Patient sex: F
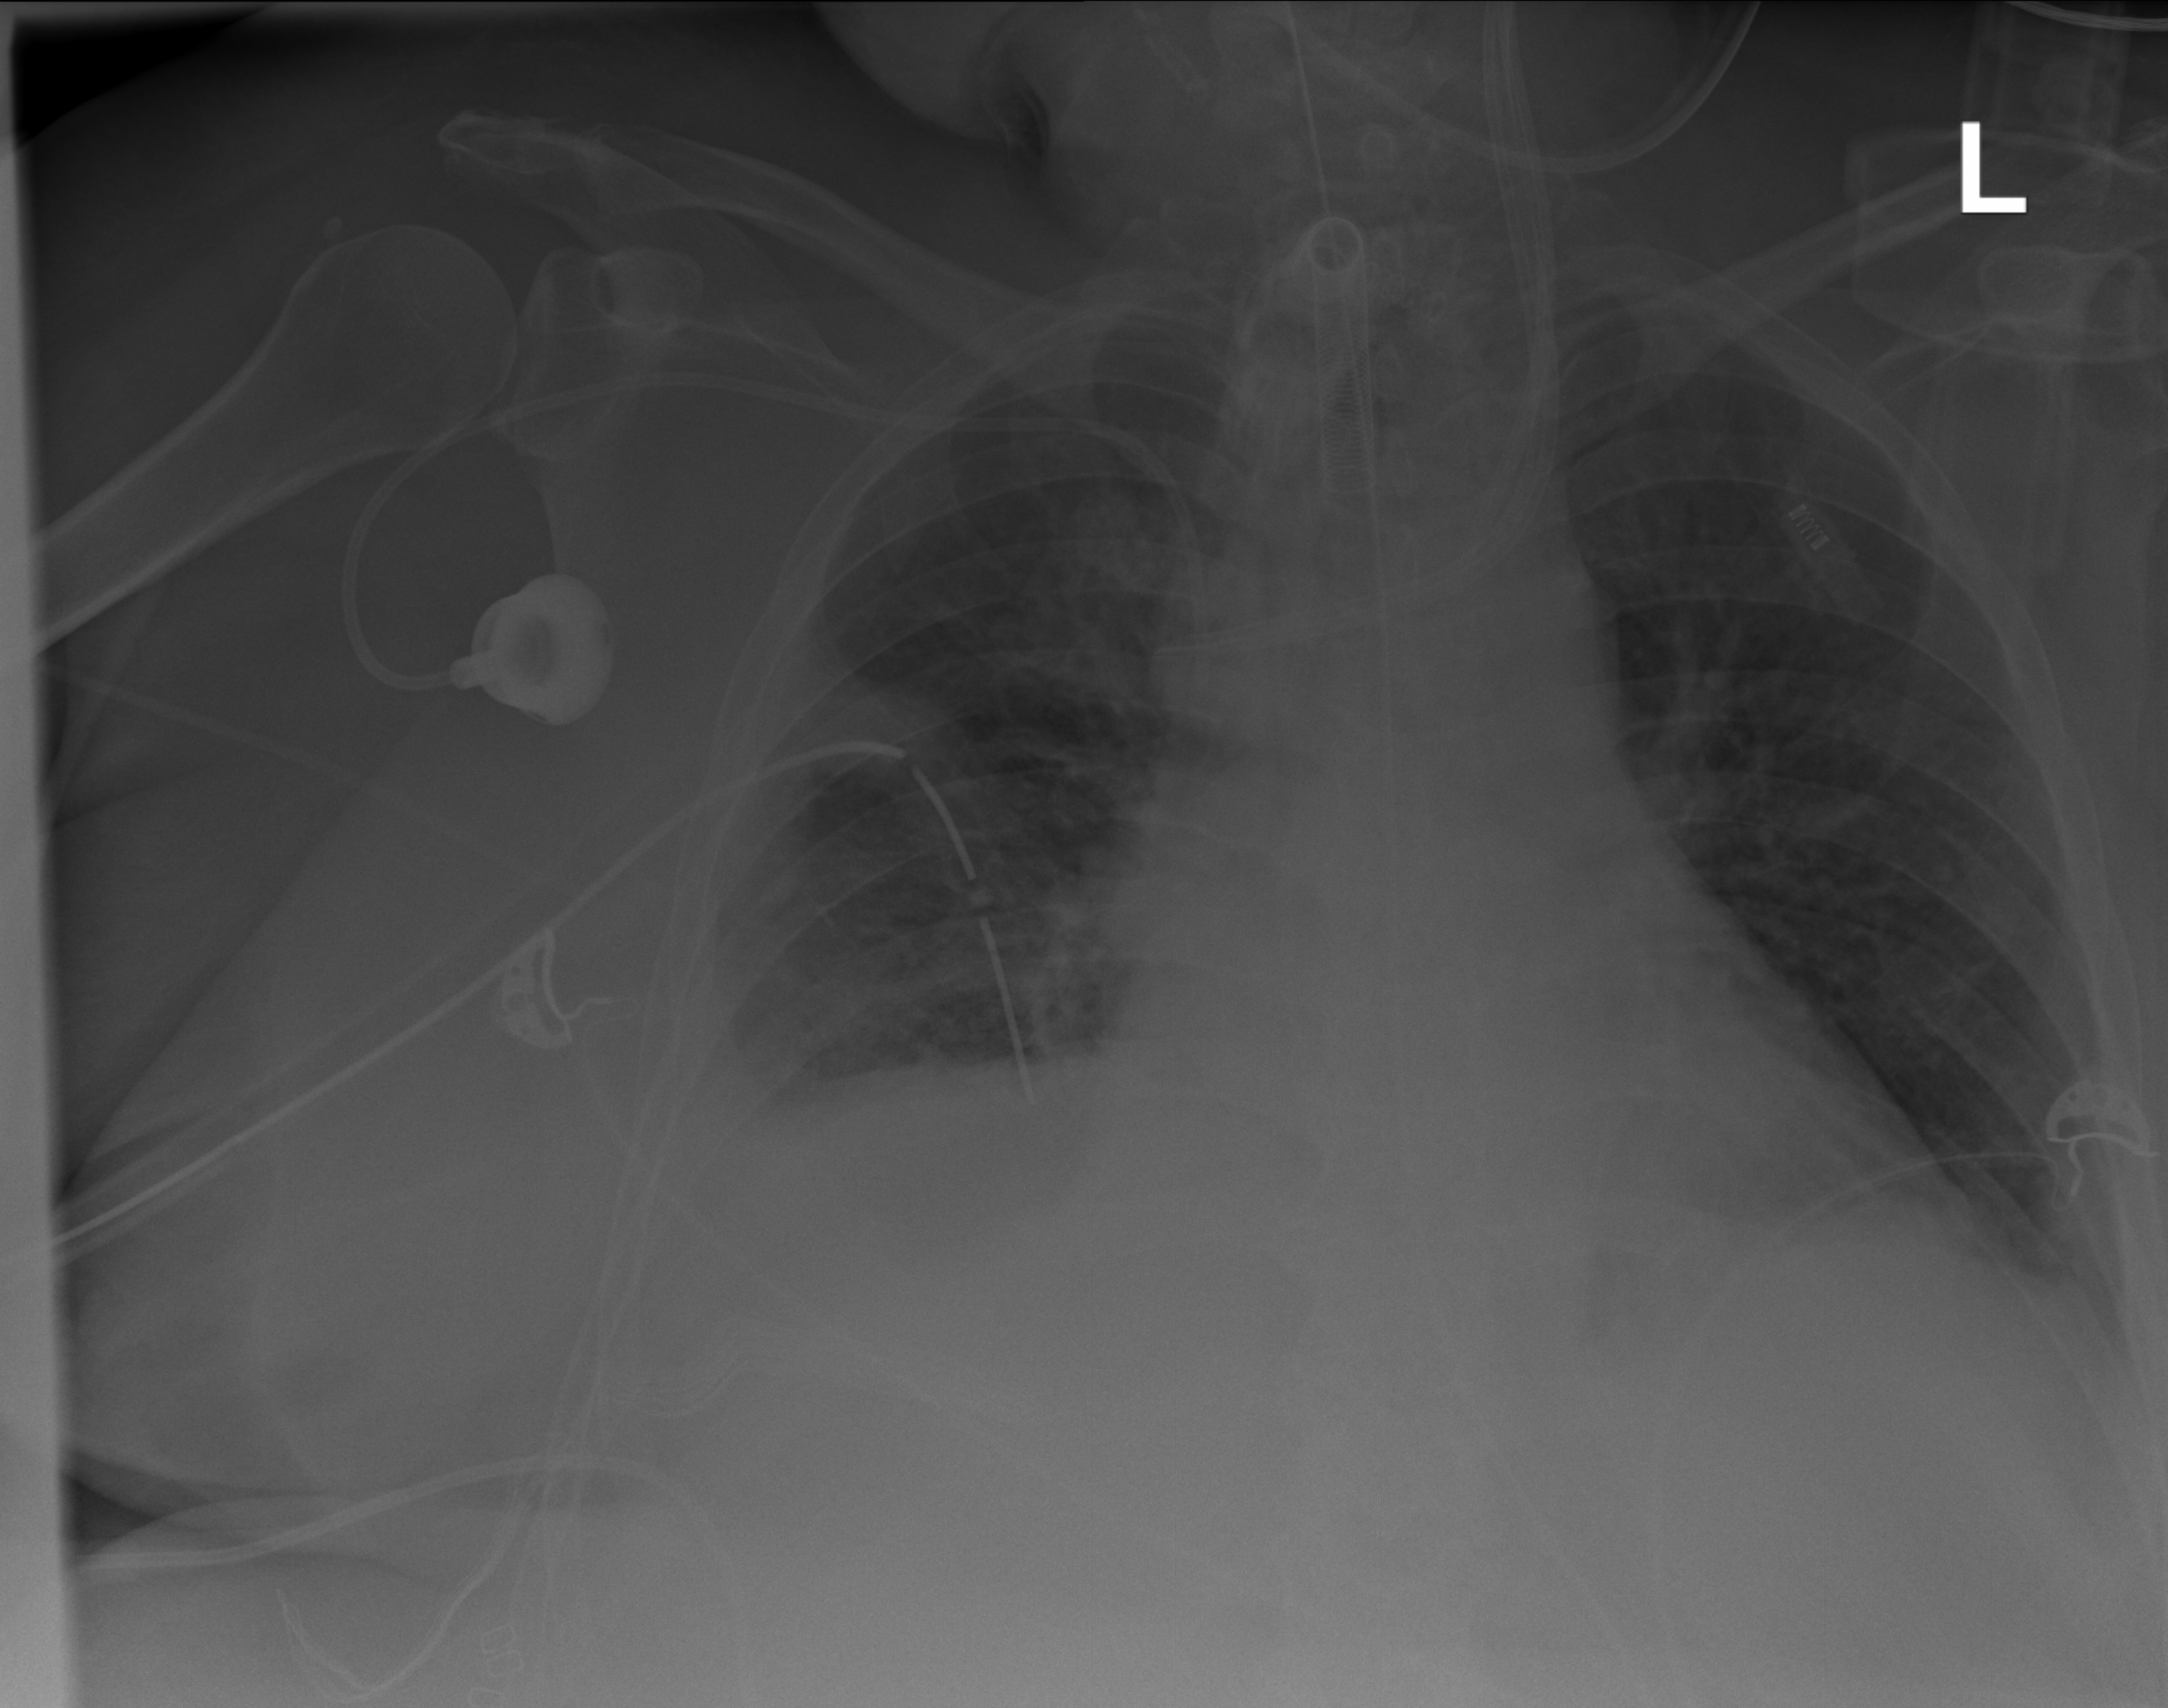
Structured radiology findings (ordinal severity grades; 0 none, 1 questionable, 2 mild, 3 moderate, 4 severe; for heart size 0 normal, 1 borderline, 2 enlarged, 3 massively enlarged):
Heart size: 1
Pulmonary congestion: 2
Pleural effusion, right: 2
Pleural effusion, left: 2
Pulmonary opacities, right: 2
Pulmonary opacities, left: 2
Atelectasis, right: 2
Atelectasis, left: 2